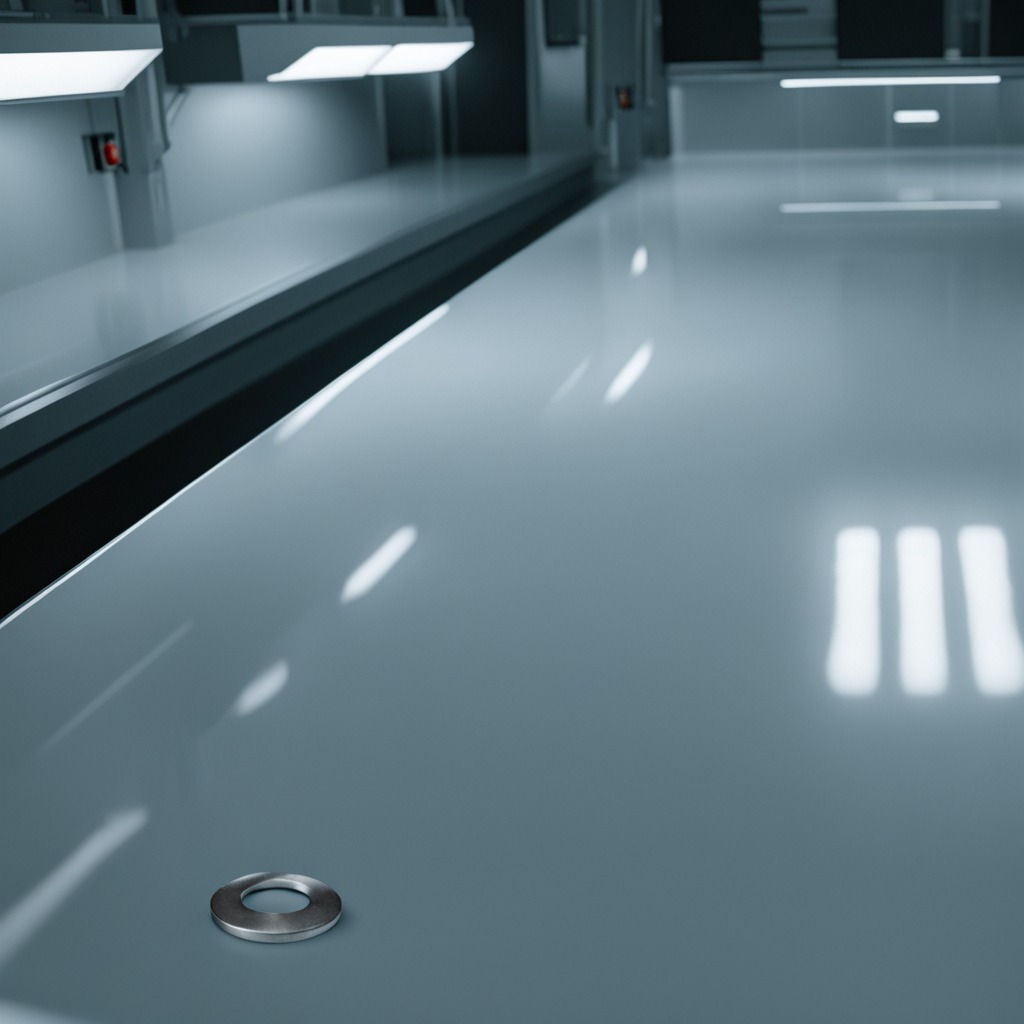
A flat metal washer is lying on a high-gloss table in a ship maintenance bay industrial lighting.